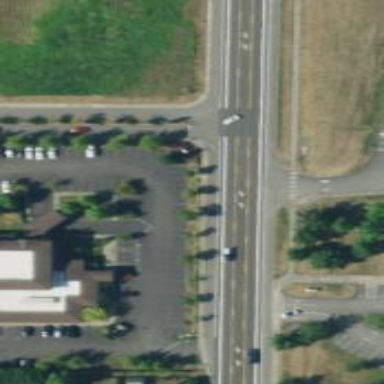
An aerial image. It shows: Tertiary road with asphalt surface and separate sidewalk.